Interaction volume radius: 10 \u00c5
Interaction volume height: 45 \u00c5
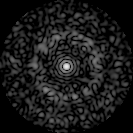
Disorder parameter: 0.8337